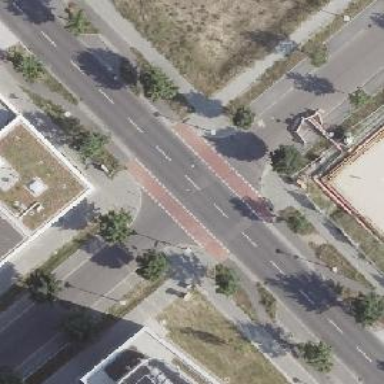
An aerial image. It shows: Unmarked crossing on footway.